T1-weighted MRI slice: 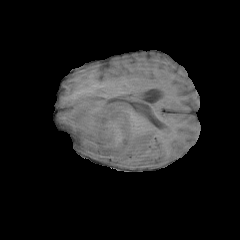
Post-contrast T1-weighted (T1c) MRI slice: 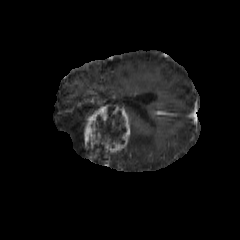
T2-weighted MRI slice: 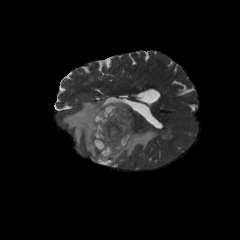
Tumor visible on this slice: yes